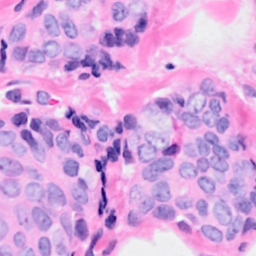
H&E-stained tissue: Breast